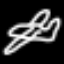
Label: airplane